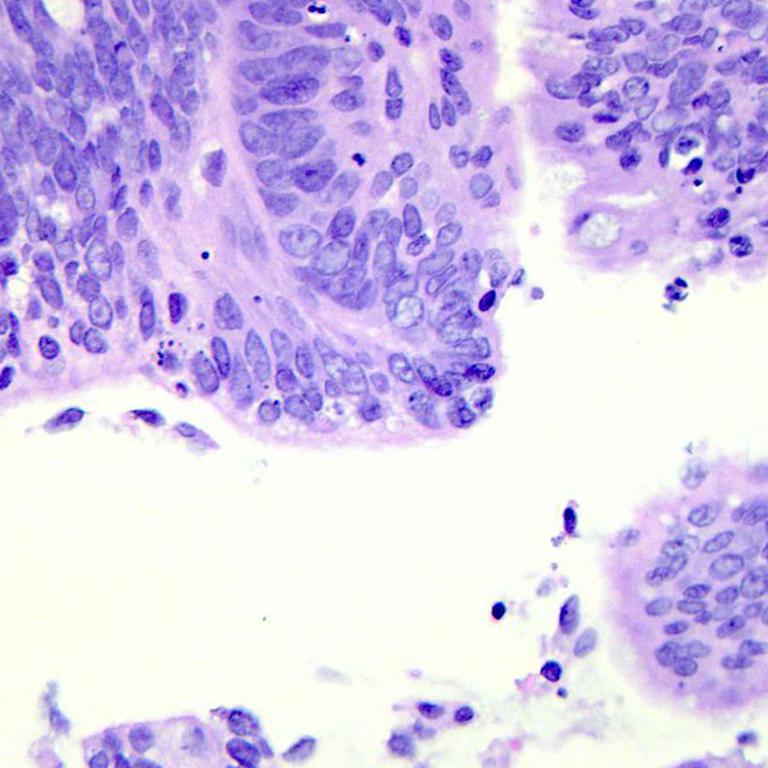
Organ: colon
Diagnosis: adenocarcinomas